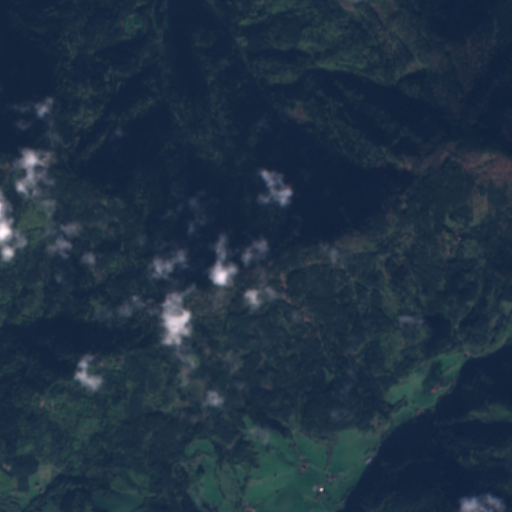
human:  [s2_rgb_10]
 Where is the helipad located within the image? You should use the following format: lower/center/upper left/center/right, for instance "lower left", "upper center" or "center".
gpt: The helipad is located in the upper left of the image.
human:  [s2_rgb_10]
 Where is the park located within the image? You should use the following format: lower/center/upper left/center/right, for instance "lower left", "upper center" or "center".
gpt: The park is located in the upper center of the image.
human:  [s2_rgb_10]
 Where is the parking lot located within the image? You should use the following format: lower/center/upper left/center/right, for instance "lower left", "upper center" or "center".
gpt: The parking lot is located in the upper left of the image.
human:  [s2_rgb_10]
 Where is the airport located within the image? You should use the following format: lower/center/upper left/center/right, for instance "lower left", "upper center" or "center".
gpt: There is no airport in the image.